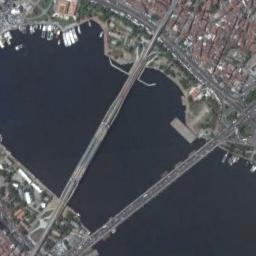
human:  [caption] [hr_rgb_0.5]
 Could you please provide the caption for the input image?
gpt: Two bridges built on a dark blue river and the residential area on both sides of the river .

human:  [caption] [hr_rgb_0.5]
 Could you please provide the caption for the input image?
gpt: The two bridges connect the land on both sides of the deep blue river  There are many buildings and roads on the land, And many boats are parked on the banks of the river .

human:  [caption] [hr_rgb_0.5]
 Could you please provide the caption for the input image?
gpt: Two bridges are over the river with many buildings beside .

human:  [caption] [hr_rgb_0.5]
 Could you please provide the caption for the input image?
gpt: Under the bridge is a bar-shaped island .

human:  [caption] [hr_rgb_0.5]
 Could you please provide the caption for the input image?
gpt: There are many buildings beside the bridge .